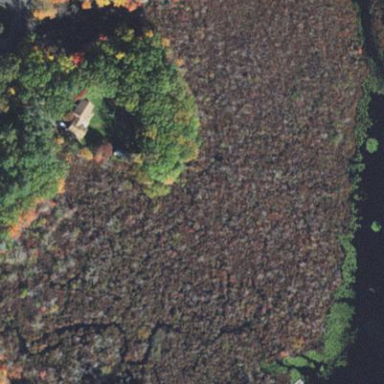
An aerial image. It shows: Marsh wetland categorized as shrub swamp.